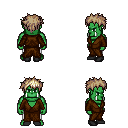
a pixel art fantasy rpg character, male body template, orc, green skin, brown robe, white pants, white blonde bedhead hairstyle, black shoes, four views (front, back, left, right), 2x2 character sprite sheet, small pixel art, hard edges, no anti-aliasing